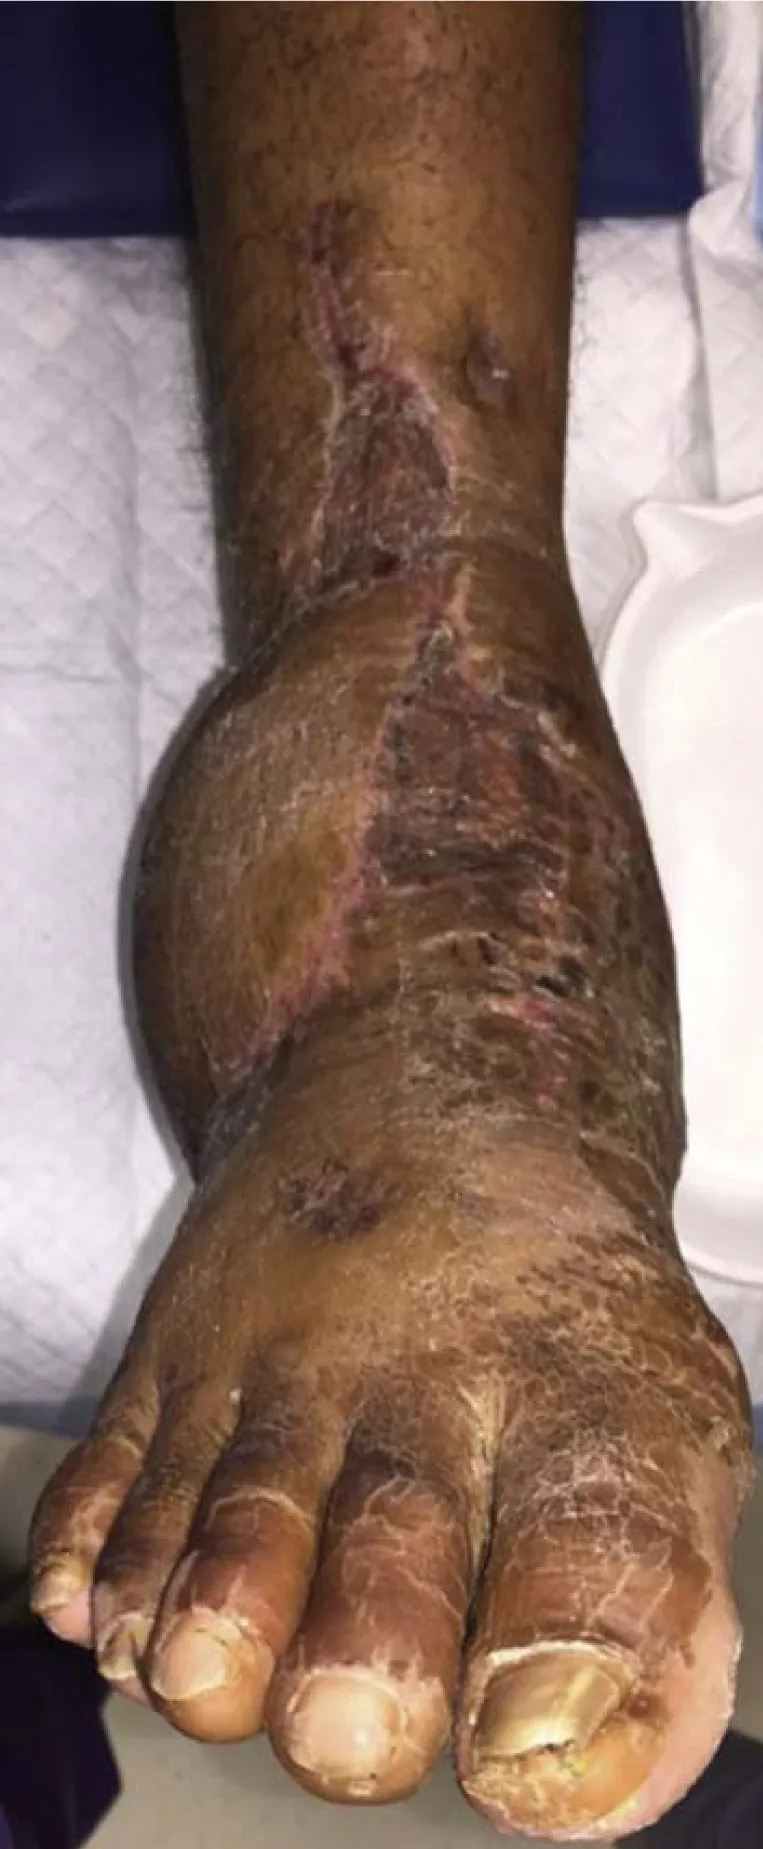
Clinical photograph at 4 months showing well-healed wounds.
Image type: medical_photograph (skin_photograph)